Interaction volume radius: 5 \u00c5
Interaction volume height: 25 \u00c5
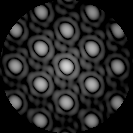
Disorder parameter: 0.02499